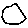
Label: moon